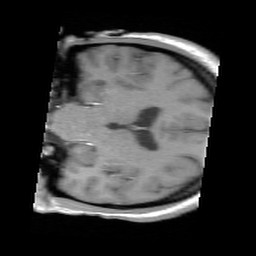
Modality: FLASH
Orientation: coronal
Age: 20
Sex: female
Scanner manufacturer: siemens
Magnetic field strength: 3 T
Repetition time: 0.245 s
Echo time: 0.0026 s